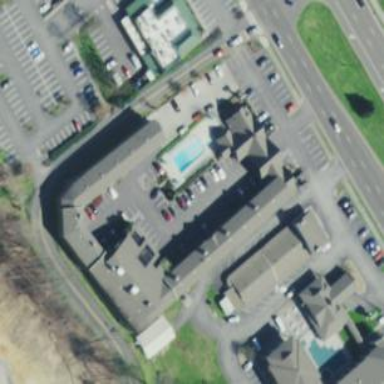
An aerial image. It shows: Swimming pool located in leisure land.